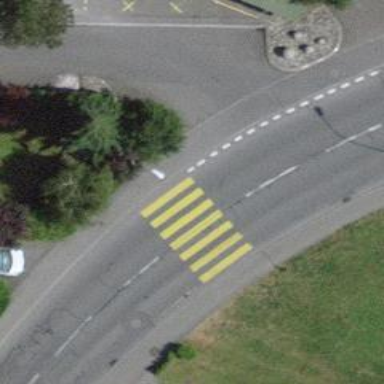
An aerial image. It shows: Kerb barrier.